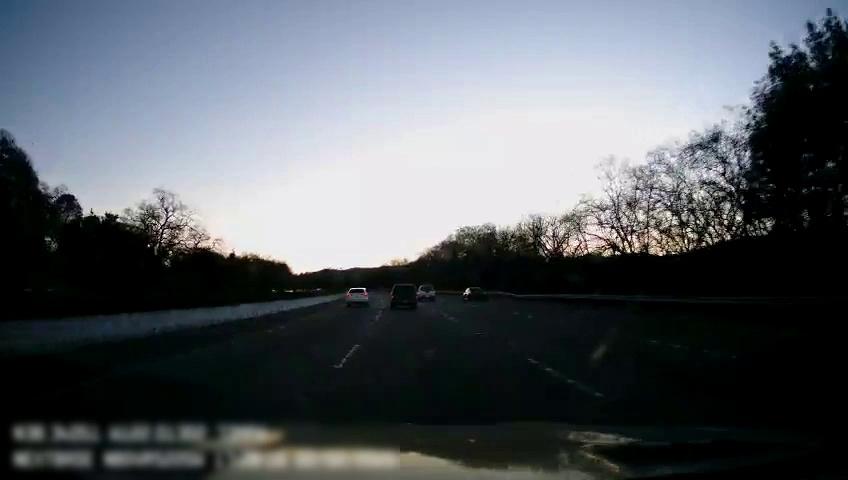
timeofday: Day
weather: Cloudy
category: Drivable Space
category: Vehicles | SUV
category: Vehicles | Van
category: Vehicles | Truck
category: Vehicles | SUV
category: Lanes | Current Lane
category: Lanes | Current Lane
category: Lanes | Alternate Lane
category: Lanes | Alternate Lane